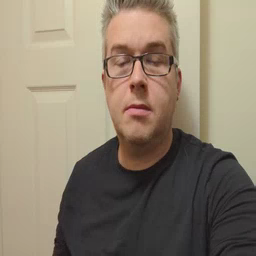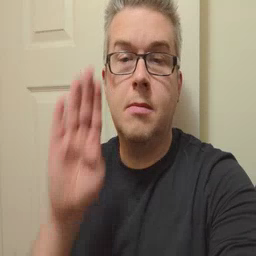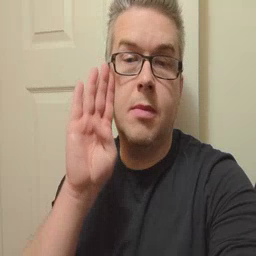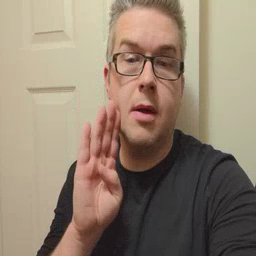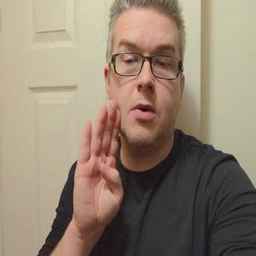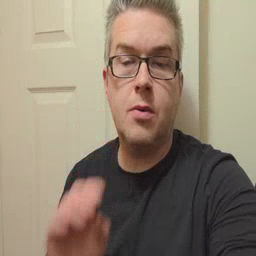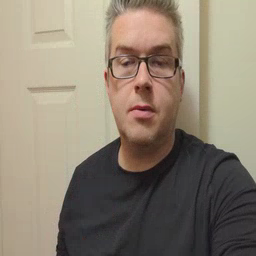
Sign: brown